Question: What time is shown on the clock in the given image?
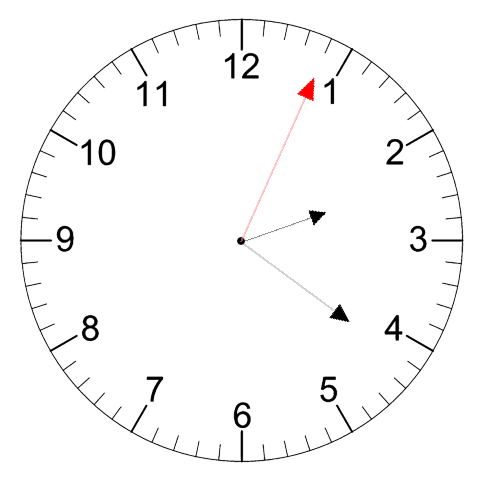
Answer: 02:21:04